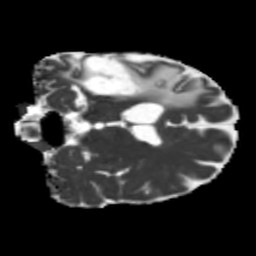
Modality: MD
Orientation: coronal
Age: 49
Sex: male
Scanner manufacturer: siemens
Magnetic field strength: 3 T
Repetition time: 5.25 s
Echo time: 0.08 s